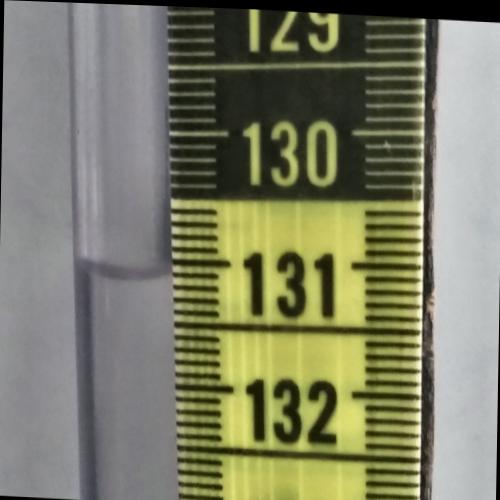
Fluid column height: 131.1 cm